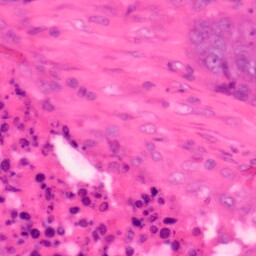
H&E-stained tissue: Colon